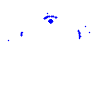
Particle: proton